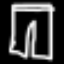
Label: pants